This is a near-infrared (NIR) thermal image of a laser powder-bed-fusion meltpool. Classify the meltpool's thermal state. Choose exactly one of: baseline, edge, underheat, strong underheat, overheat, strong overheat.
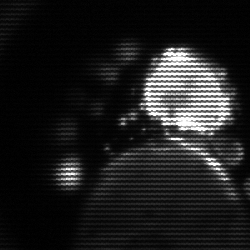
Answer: baseline